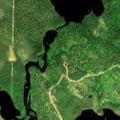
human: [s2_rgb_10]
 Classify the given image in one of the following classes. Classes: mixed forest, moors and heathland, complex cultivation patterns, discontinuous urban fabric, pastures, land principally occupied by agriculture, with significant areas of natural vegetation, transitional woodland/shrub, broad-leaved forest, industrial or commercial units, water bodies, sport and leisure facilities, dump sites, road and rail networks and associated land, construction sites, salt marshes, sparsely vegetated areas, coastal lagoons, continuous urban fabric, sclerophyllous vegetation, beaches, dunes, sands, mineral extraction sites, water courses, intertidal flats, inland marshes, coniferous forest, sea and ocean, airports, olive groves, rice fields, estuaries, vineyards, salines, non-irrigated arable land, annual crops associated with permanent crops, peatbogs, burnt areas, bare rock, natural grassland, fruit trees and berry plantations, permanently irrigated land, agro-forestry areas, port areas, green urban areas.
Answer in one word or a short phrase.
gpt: coniferous forest, transitional woodland/shrub, water courses, water bodies